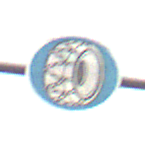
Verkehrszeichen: SchneekettenVorgeschrieben
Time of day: MorningAfternoon
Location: Outdoor (Suburban)
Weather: Overcast
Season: NotSpecified
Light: Natural